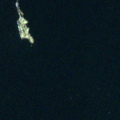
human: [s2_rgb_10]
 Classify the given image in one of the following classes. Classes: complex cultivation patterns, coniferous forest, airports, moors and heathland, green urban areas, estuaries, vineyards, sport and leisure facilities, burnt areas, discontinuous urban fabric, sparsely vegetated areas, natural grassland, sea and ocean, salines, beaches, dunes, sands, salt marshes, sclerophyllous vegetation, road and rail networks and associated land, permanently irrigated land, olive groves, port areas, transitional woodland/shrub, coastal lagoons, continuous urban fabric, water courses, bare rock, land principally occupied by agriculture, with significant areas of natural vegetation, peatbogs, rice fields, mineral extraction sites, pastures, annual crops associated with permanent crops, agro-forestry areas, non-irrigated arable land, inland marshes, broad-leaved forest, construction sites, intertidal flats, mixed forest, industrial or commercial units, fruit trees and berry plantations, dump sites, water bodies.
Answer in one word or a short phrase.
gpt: sea and ocean